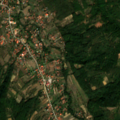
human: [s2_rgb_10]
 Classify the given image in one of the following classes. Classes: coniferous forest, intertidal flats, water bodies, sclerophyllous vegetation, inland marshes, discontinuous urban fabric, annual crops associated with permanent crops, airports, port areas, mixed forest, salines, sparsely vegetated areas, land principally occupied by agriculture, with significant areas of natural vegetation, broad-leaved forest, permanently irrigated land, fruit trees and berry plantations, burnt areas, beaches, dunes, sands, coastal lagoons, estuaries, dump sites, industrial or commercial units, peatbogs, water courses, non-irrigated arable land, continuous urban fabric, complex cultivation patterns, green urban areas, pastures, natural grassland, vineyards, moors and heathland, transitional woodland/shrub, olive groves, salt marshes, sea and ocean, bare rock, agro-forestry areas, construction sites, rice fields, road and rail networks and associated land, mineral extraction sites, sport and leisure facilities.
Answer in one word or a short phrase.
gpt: complex cultivation patterns, land principally occupied by agriculture, with significant areas of natural vegetation, broad-leaved forest